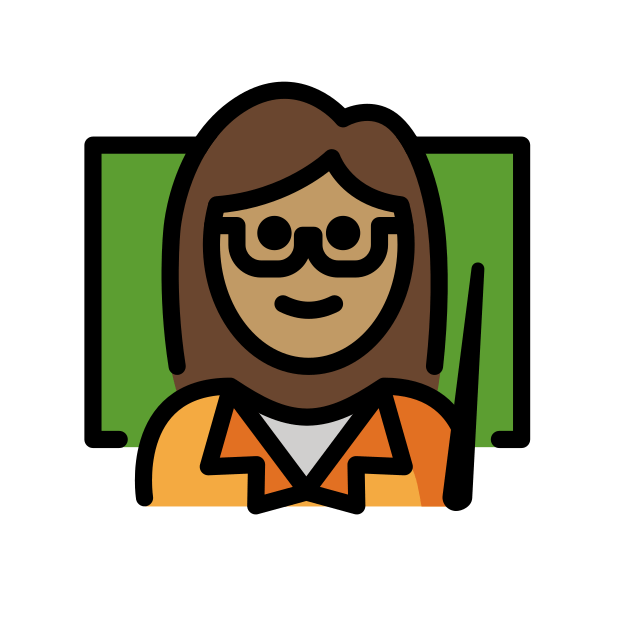
woman teacher: medium skin tone